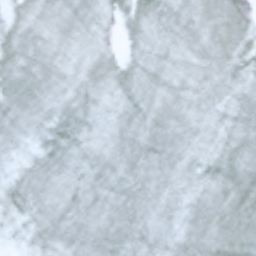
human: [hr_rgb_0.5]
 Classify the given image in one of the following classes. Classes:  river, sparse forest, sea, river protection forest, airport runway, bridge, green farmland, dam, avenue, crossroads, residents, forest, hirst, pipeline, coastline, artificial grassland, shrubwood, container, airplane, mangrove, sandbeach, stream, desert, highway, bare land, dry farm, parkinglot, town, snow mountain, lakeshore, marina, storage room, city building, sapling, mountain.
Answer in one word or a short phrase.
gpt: snow mountain